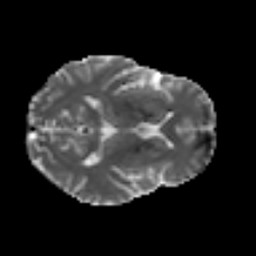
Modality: MD
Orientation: axial
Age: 44
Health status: ill
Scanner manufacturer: philips
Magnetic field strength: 3 T
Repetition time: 9 s
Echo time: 0.127 s